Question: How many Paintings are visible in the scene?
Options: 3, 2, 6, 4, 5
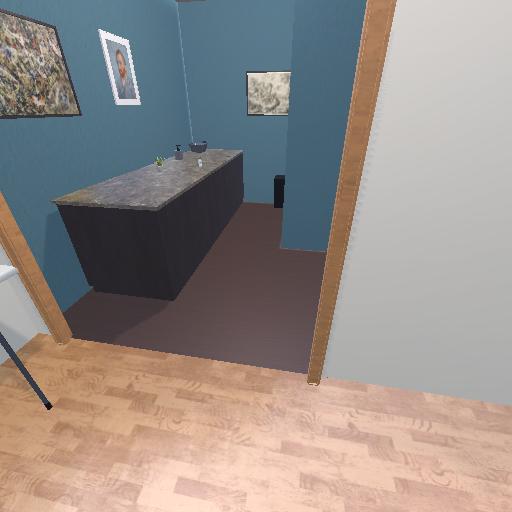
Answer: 3